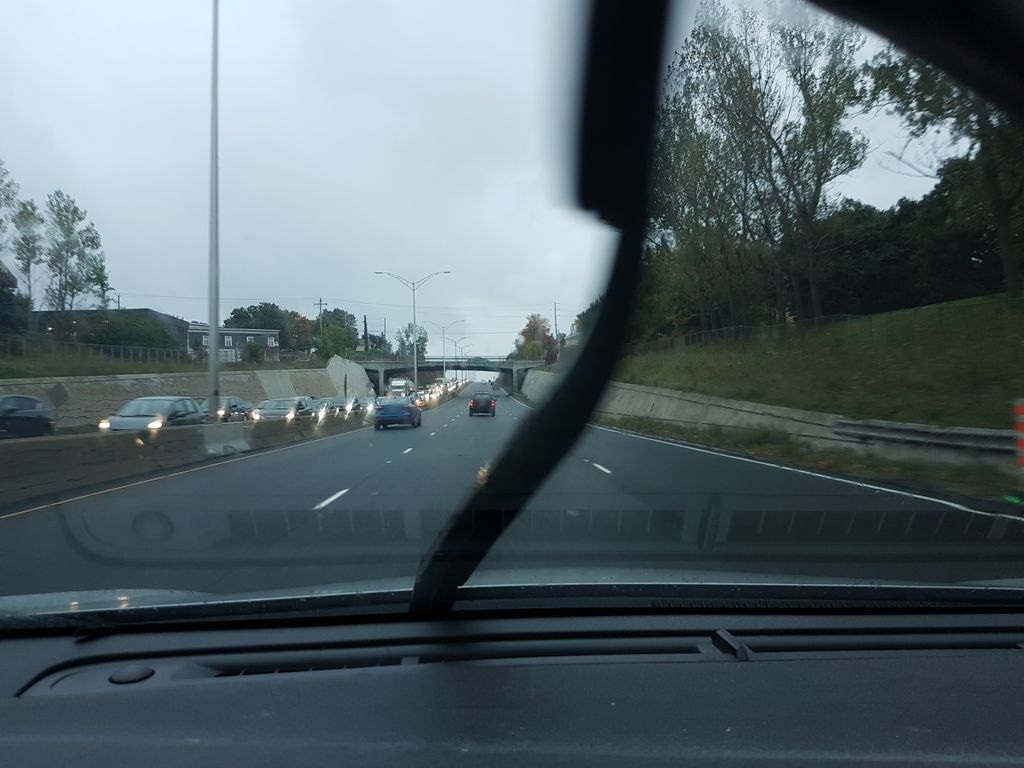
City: quebec_city